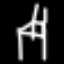
Label: chair